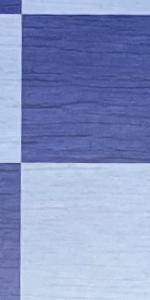
Label: Empty